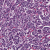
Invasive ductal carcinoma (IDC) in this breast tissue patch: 1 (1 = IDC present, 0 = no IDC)